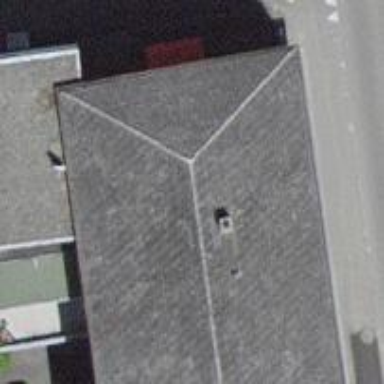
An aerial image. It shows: Furniture shop.